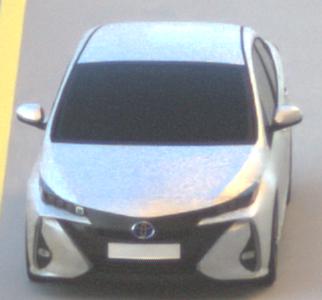
Make: Toyota
Model: Prius 1.8 Plug-In Hybrid
Detailed model: Prius (XW5) Plug-In
Model produced from: 2019/07
Model produced until: 2020/07
Doors: 5
Color: white
Road condition: dry road
Daytime: sunrise or sunset
Contrast: medium contrast